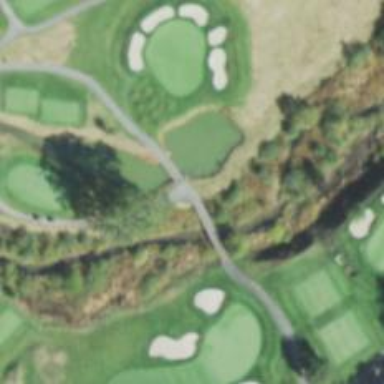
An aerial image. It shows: Path for golf carts.